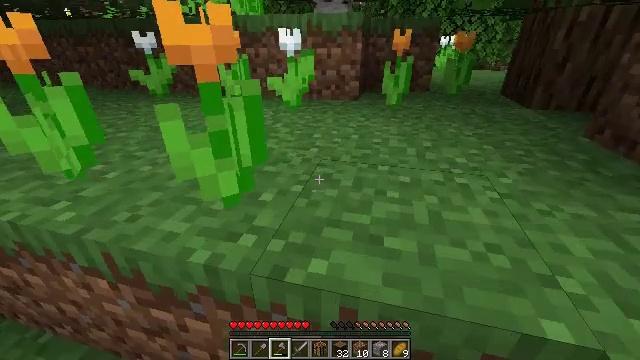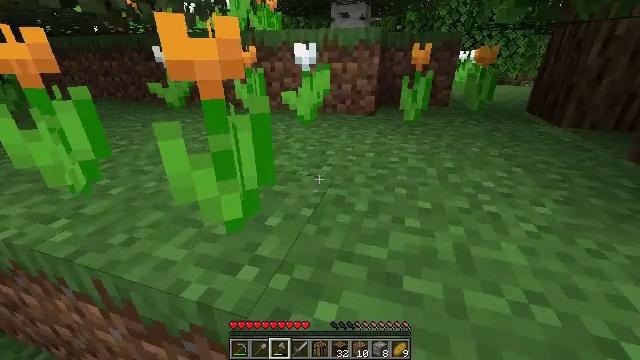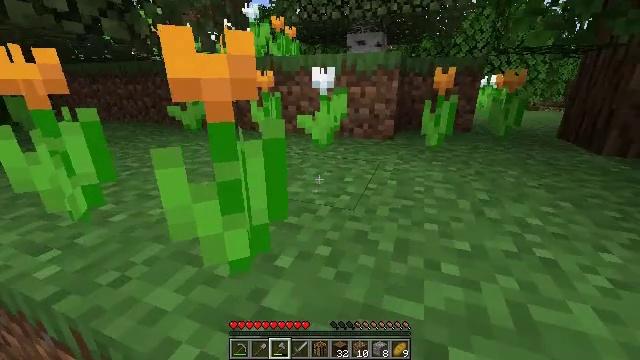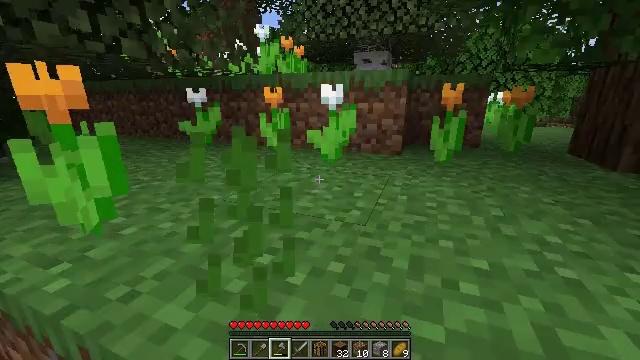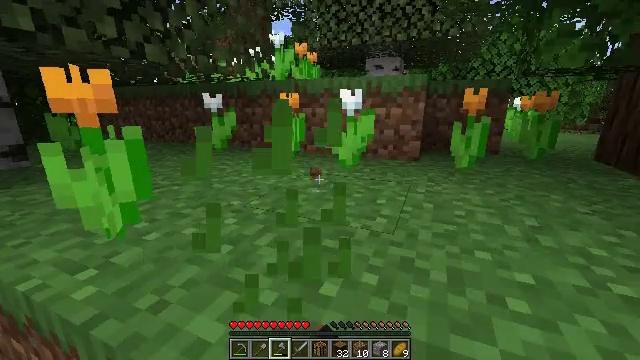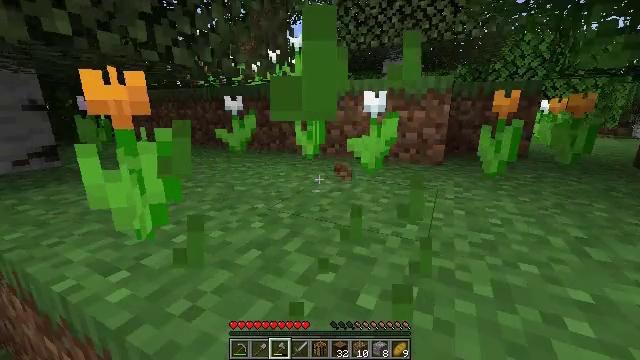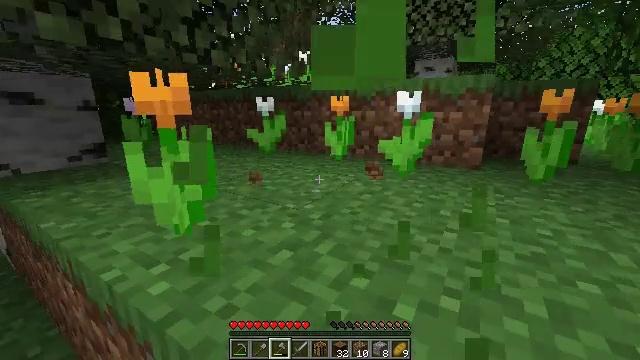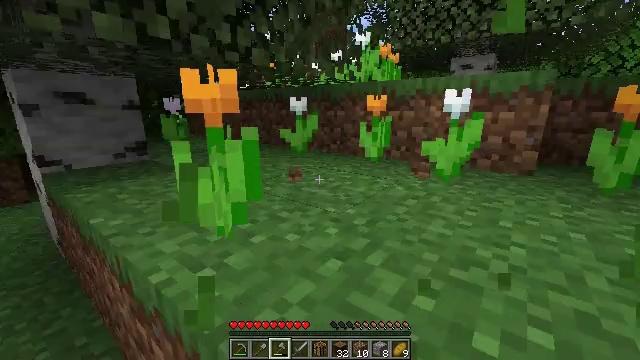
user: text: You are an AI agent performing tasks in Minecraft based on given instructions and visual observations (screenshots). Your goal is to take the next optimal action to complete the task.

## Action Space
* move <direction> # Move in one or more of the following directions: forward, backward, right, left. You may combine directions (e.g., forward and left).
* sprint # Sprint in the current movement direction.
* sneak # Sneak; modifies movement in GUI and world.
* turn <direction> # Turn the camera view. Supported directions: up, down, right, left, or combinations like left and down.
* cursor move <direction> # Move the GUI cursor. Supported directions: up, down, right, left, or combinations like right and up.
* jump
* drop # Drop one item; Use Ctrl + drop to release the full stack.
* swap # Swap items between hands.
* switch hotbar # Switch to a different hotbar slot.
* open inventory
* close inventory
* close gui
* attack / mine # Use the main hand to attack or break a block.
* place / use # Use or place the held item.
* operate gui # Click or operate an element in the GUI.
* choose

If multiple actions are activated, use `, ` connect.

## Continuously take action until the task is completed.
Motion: motion action
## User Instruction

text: Gather the bright orange tulip.
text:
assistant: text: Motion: move forward, turn left and up
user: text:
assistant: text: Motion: move forward, turn left and up
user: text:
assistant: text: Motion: move forward, turn left and up, attack / mine
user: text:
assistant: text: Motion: move forward, turn left and up, attack / mine
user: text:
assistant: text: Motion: move forward, turn left, attack / mine
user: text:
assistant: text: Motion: move forward, turn left, attack / mine
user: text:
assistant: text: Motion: move forward, turn left
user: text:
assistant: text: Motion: no_op